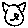
Label: cat